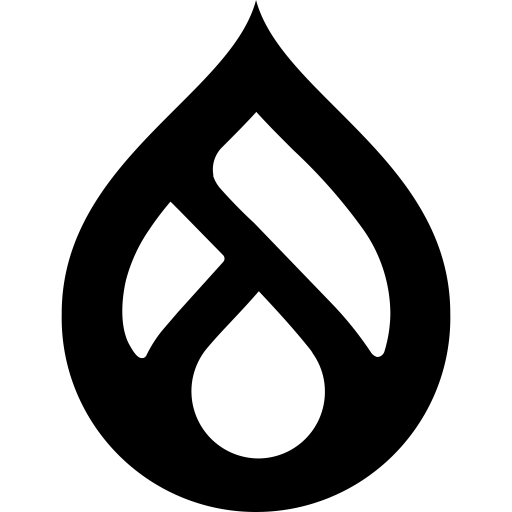
Tags: icon, FontAwesome, fa-icon, brand, drupal